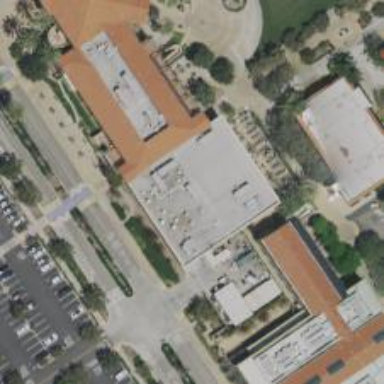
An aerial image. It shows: University building.